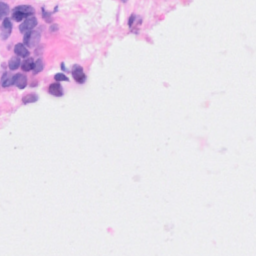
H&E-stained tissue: Breast